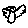
Label: bird